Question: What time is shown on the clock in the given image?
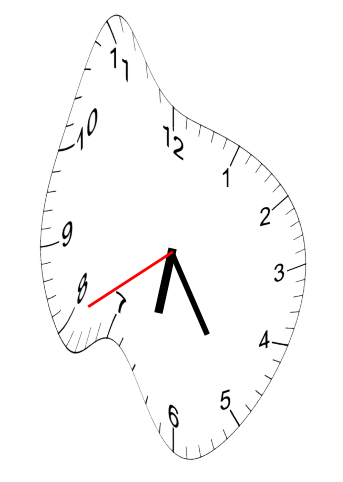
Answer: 06:24:40